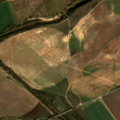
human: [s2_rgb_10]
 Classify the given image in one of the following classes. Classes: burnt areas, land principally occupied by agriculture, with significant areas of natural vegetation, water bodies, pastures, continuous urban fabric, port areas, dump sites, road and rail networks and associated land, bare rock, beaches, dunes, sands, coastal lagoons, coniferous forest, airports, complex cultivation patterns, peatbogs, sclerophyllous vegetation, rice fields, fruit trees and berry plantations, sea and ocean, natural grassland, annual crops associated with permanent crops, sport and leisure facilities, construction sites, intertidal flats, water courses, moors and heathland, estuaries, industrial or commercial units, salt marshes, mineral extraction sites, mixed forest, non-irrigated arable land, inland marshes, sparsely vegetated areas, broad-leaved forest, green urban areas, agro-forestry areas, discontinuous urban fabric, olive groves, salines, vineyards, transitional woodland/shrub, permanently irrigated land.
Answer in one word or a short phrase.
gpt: permanently irrigated land, rice fields